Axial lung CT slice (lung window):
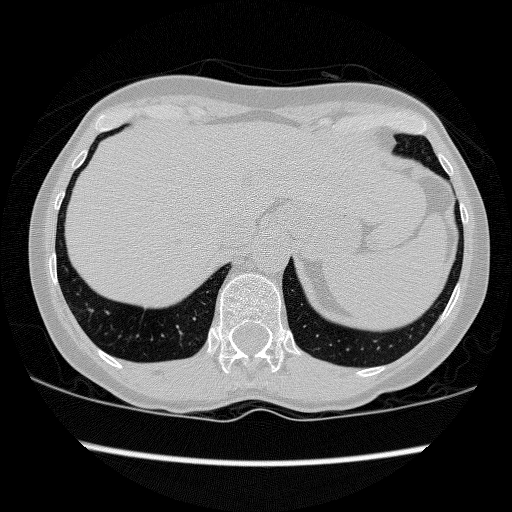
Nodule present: no